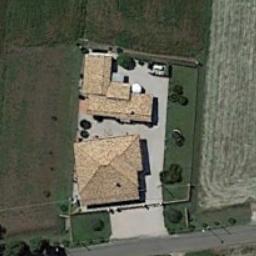
Label: residential